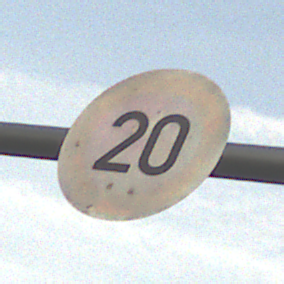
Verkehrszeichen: Geschwindigkeit20
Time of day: SunriseSunset
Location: Outdoor (Nature)
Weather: PartlyCloudy
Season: NotSpecified
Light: Natural